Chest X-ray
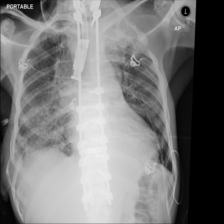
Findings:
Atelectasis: negative
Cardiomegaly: negative
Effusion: negative
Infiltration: positive
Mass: positive
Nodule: positive
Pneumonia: negative
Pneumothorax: negative
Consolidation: negative
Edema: negative
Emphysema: negative
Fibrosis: negative
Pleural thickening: negative
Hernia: negative